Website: macys
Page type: account-selection
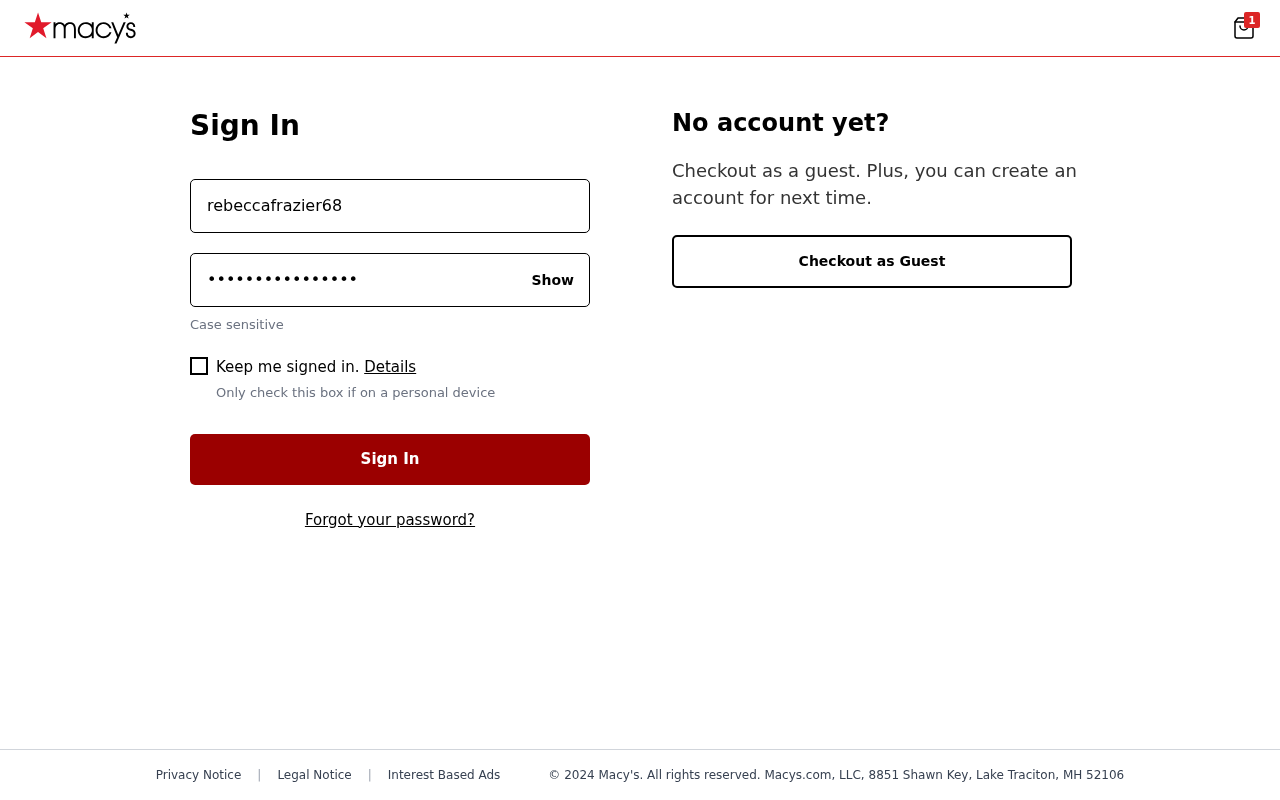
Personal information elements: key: PII_LOGIN_USERNAME
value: rebeccafrazier68
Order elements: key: ORDER_NUM_ITEMS
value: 1